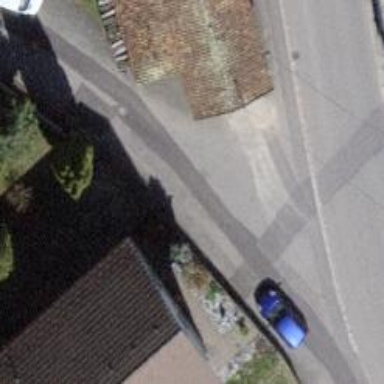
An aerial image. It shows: Asphalt road designated as living street.